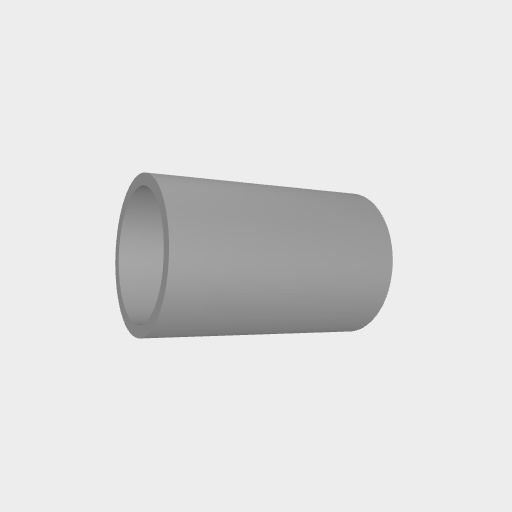
Part: AluminumTube27ID32OD50